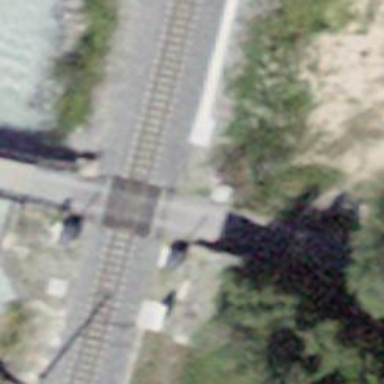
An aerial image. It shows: Level crossing along the railway.